Aerial crown-view tile of a tropical tree (Barro Colorado Island, Panama), acquired 20250217:
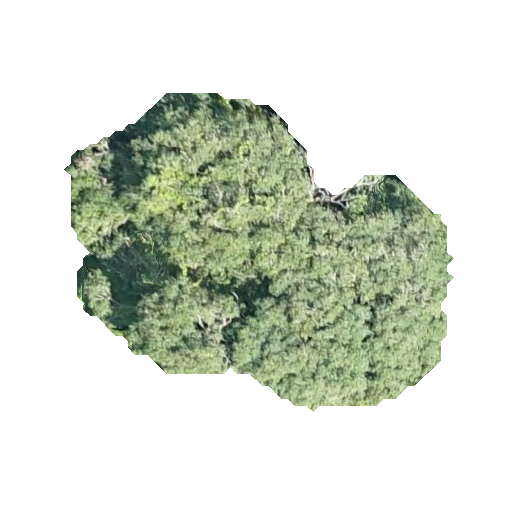
Species: Handroanthus guayacan
GBIF accepted scientific name: Handroanthus guayacan
Crown area: 125.751 m²